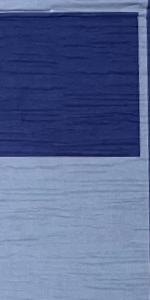
Label: Empty